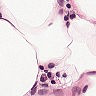
Metastatic tissue present: no